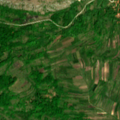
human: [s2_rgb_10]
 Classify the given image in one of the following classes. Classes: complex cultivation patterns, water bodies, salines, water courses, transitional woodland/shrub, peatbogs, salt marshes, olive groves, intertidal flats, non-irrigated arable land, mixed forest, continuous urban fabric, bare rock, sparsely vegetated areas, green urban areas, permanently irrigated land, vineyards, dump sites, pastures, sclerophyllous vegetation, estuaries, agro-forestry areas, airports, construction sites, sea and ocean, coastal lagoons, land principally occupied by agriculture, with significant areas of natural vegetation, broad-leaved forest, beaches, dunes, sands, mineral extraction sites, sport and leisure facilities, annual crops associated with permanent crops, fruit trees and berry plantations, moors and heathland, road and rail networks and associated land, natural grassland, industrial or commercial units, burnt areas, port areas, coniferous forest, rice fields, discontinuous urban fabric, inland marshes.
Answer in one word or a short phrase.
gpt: complex cultivation patterns, land principally occupied by agriculture, with significant areas of natural vegetation, sparsely vegetated areas